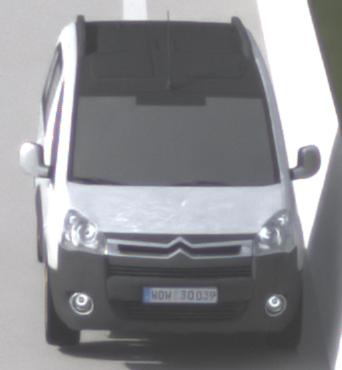
Make: Citroen
Model: Berlingo Kombi VTi 120
Detailed model: Berlingo (II) Kombi
Model produced from: 2009/12
Model produced until: 2012/03
Doors: 5
Color: white
Road condition: dry road
Daytime: morning or afternoon
Contrast: low contrast